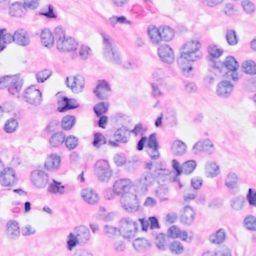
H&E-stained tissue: Breast